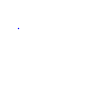
Particle: kaon